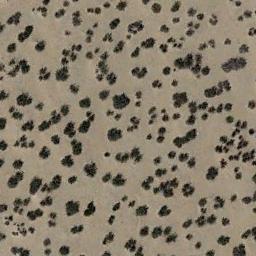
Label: chaparral